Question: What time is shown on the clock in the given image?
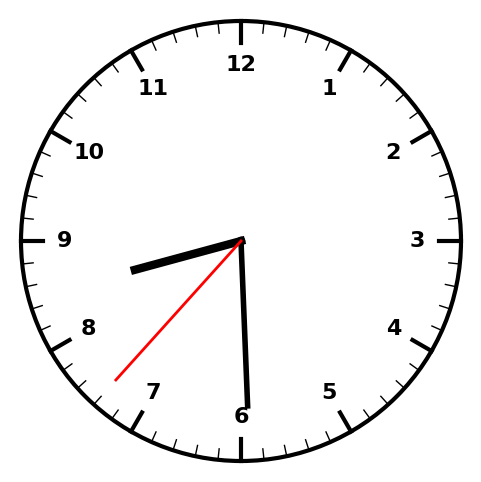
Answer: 08:29:37